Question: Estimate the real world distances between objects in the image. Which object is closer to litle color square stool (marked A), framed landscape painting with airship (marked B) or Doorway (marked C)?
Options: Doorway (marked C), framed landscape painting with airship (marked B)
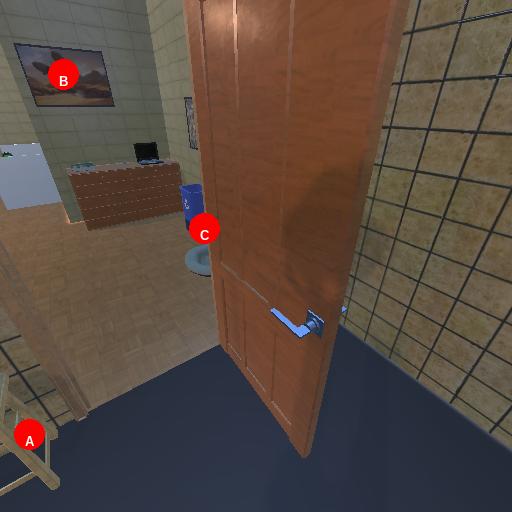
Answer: Doorway (marked C)